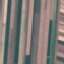
Land use / land cover: AnnualCrop